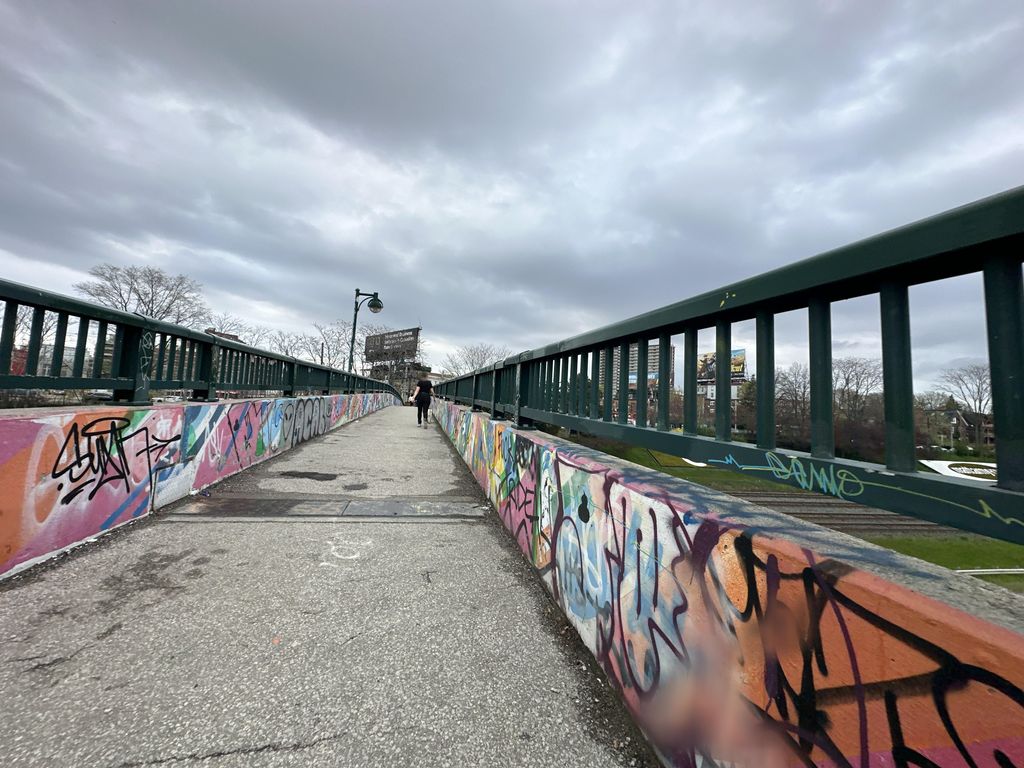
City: toronto